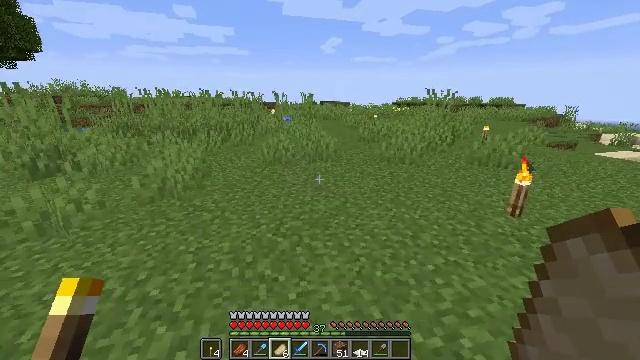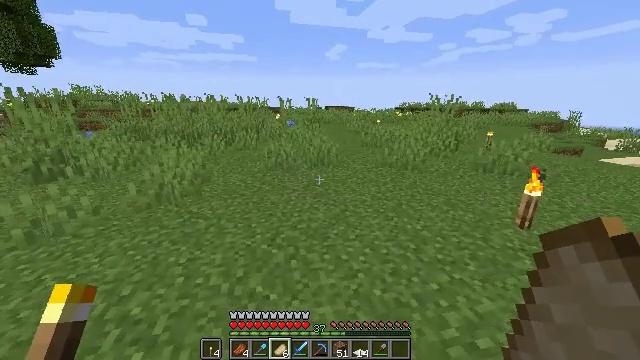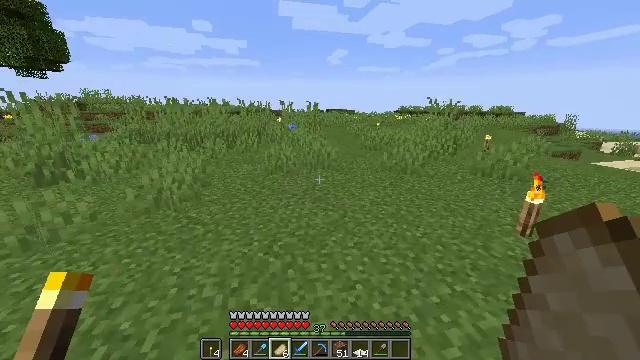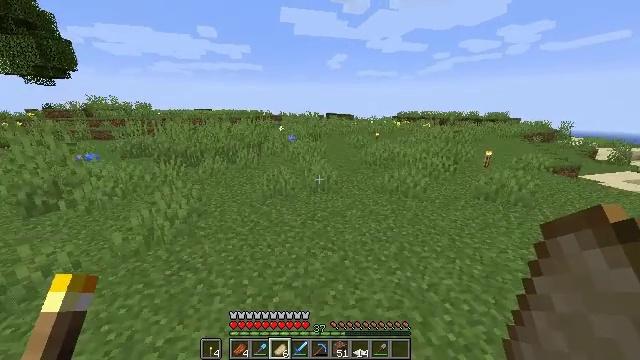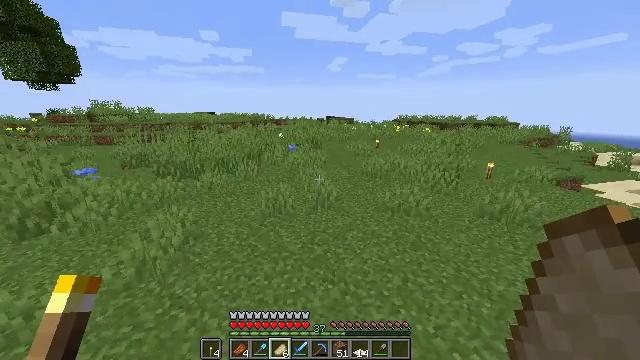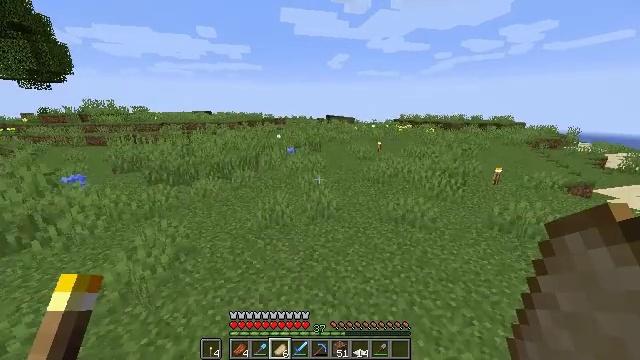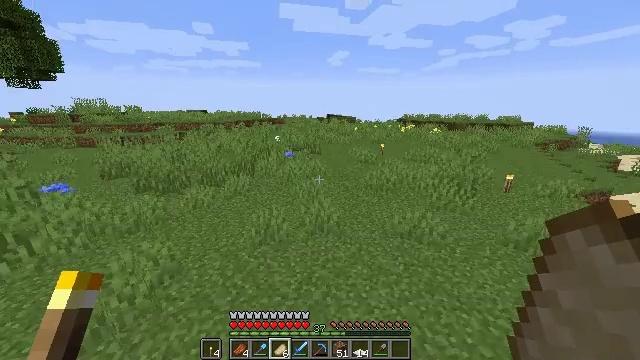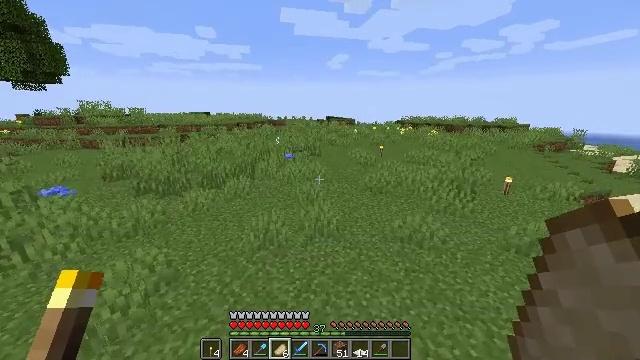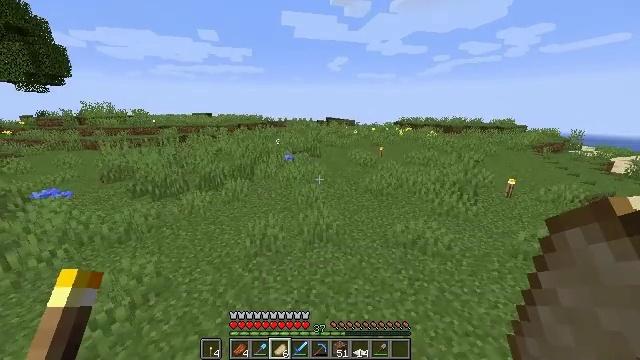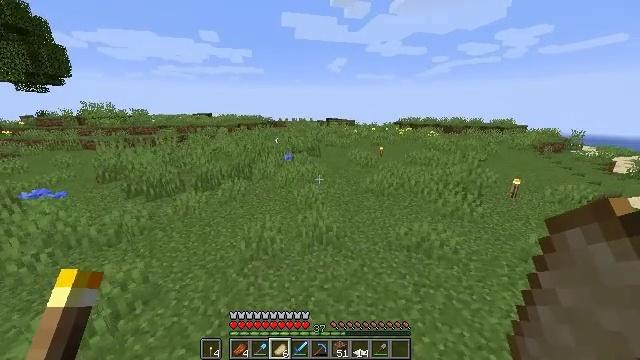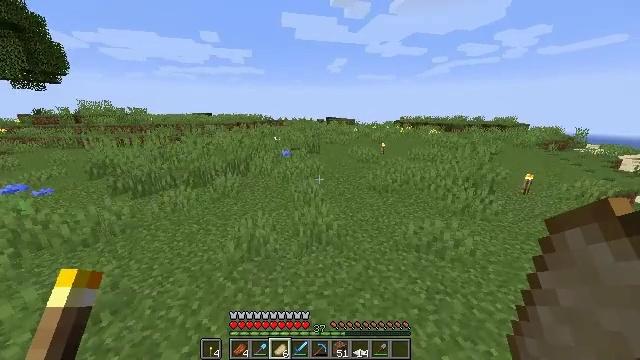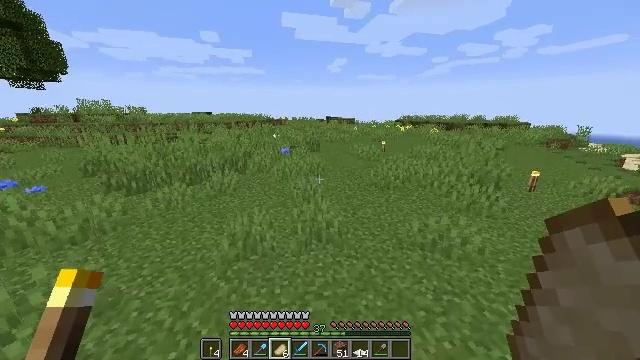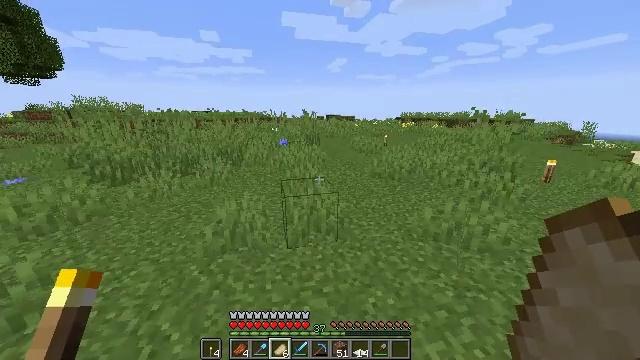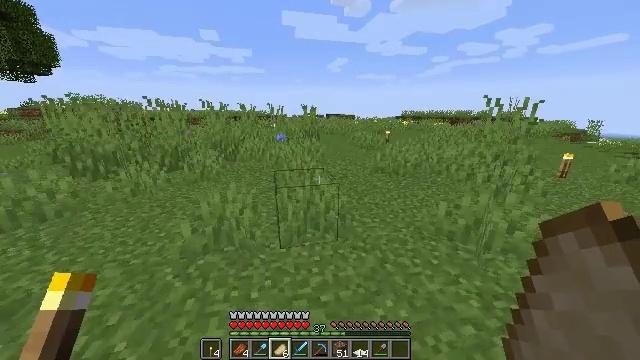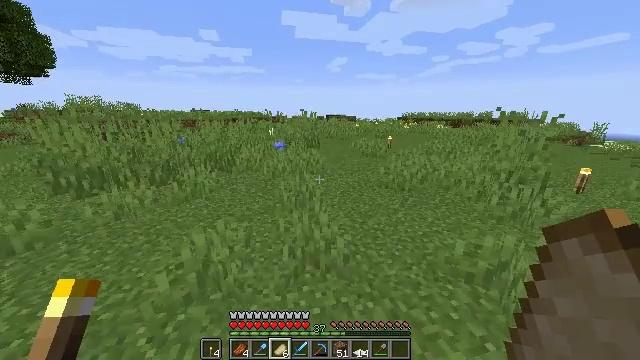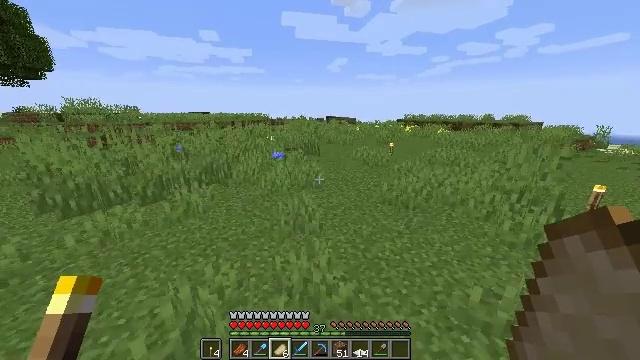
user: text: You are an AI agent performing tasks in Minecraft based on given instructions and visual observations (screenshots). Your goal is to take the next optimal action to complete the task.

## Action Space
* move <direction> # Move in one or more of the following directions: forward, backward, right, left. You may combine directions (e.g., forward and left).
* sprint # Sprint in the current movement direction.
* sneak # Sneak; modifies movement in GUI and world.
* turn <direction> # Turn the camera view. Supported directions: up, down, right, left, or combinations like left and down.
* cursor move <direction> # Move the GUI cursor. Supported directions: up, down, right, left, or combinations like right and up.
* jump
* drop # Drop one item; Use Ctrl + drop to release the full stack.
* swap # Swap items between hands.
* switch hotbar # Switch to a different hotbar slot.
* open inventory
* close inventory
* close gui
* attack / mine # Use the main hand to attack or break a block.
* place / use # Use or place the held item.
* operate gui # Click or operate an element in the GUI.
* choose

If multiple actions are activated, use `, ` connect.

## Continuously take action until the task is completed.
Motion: motion action
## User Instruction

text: Attack the smithing table to collect it.
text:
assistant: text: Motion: move forward, turn left, jump
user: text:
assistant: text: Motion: move forward, jump
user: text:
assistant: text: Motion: move forward, sprint, jump
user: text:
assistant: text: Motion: move forward, sprint, jump
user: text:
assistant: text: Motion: move forward, sprint, jump
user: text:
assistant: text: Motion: move forward, jump
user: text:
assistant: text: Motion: move forward, jump
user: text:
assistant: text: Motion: move forward, jump
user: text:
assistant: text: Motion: move forward, jump
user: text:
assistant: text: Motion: move forward, jump
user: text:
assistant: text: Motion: move forward, jump
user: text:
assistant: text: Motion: move forward, jump
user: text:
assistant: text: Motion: move forward, jump
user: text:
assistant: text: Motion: move forward, sprint, jump
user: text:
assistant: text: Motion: move forward, sprint, jump
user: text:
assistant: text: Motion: move forward, sprint, jump
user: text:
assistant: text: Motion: move forward, jump
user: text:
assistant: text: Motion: move forward, jump
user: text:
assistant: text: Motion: move forward, jump
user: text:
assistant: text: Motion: move forward, jump
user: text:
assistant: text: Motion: move forward, turn left, jump
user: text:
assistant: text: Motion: move forward, turn left, jump
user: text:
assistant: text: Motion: move forward, turn left, jump
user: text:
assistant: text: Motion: move forward, sprint, turn left, jump
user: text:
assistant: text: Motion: move forward, sprint, turn left, jump
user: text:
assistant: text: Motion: move forward, sprint, turn left and up, jump
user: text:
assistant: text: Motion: move forward, turn left, jump
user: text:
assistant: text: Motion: move forward, jump
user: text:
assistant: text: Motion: move forward, jump
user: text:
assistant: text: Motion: move forward, jump